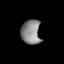
Tissue: lung
Cell type: Myeloid cells
Senescence score: 0.5702
Nuclear area (px): 460
Mean DAPI intensity: 135.772